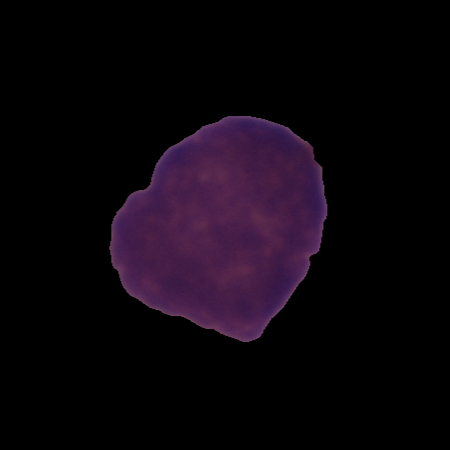
Label: healthy